Field crop: maize
Growth stage: 2
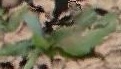
Species: maize